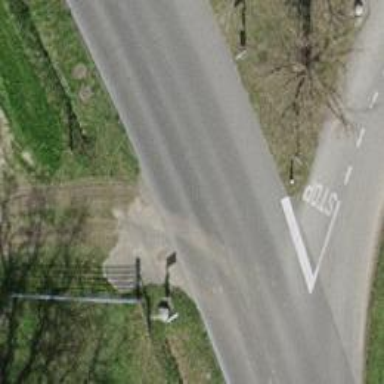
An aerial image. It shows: Bus stop with stop position for public transport.